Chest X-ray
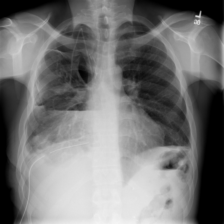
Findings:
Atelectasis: negative
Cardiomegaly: negative
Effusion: negative
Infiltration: negative
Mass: negative
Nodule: negative
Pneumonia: negative
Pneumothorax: negative
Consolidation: negative
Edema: negative
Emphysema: negative
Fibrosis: negative
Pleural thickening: negative
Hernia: negative